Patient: sex M, age 45
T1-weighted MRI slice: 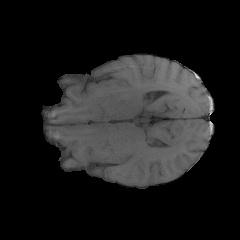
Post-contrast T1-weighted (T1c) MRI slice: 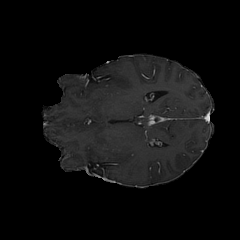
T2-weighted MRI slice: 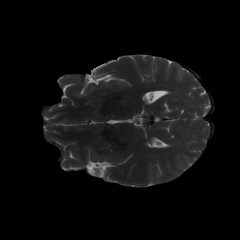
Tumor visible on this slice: no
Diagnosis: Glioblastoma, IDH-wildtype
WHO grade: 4